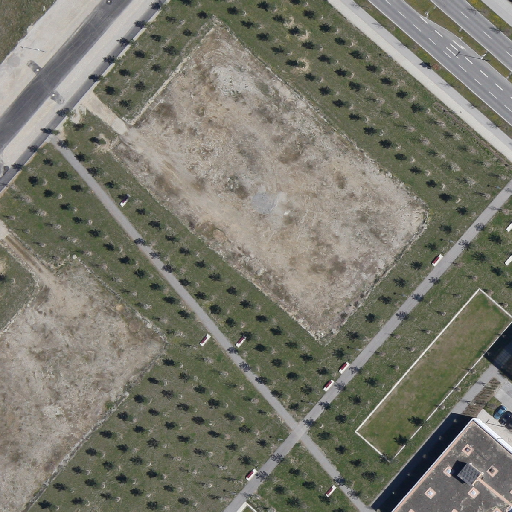
Referring expression: sidewalk